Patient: sex M, age 69
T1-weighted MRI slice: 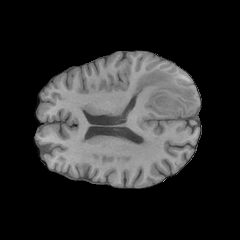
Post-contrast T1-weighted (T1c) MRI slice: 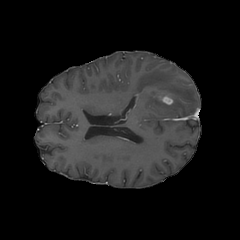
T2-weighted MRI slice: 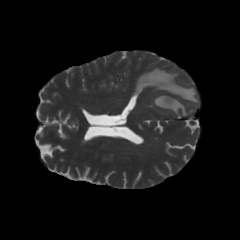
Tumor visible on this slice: yes
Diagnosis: Glioblastoma, IDH-wildtype
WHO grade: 4